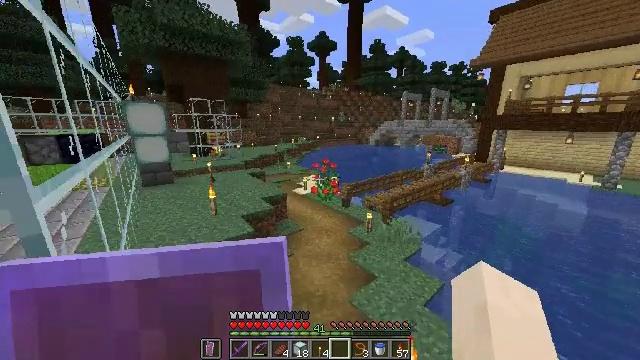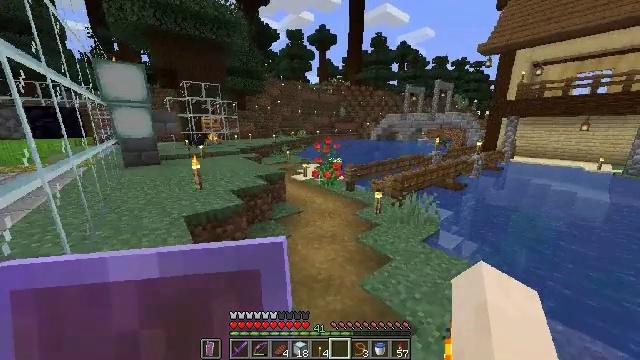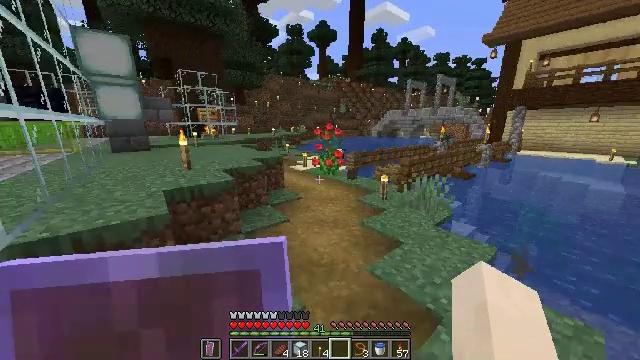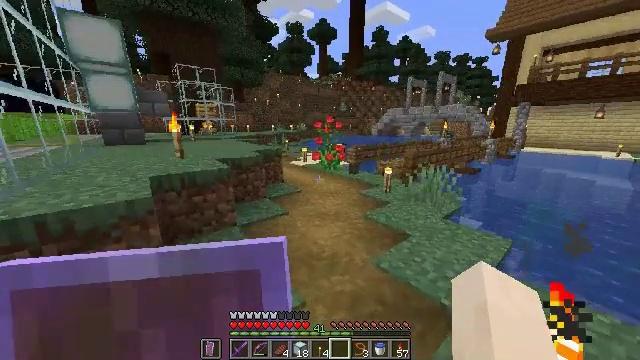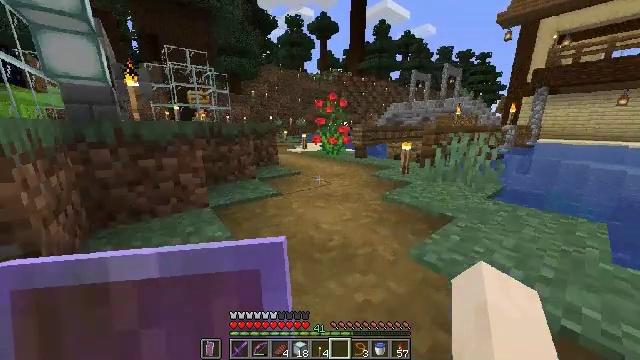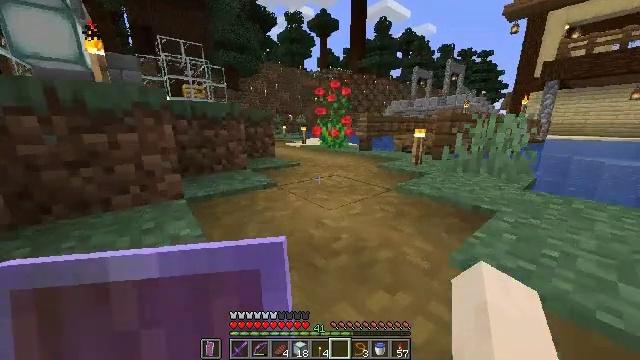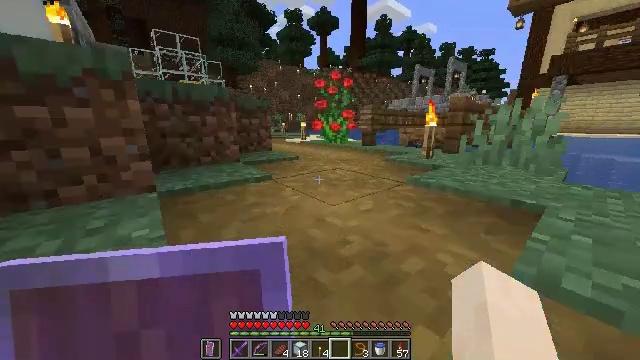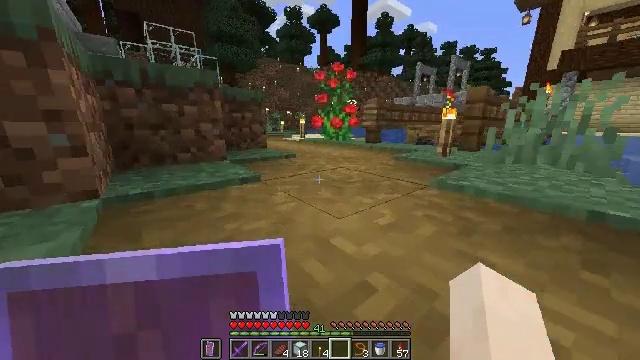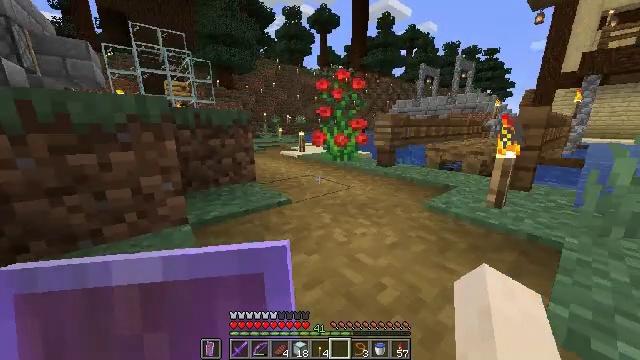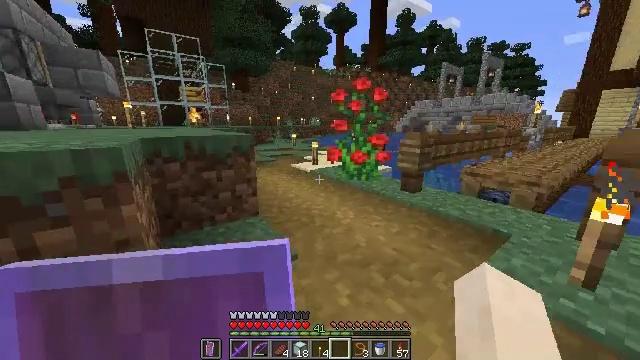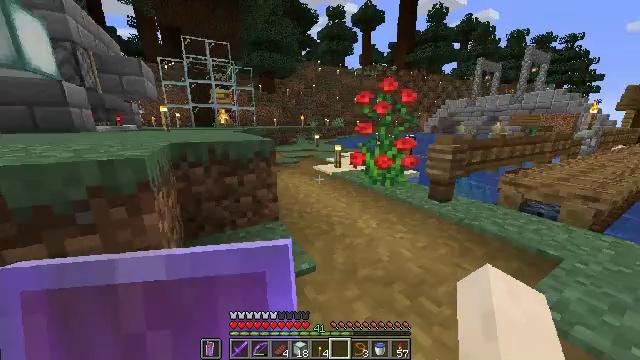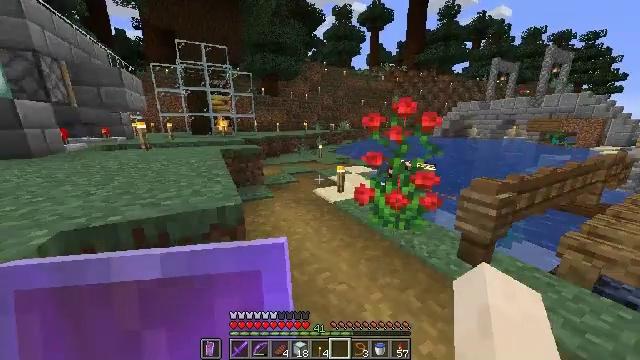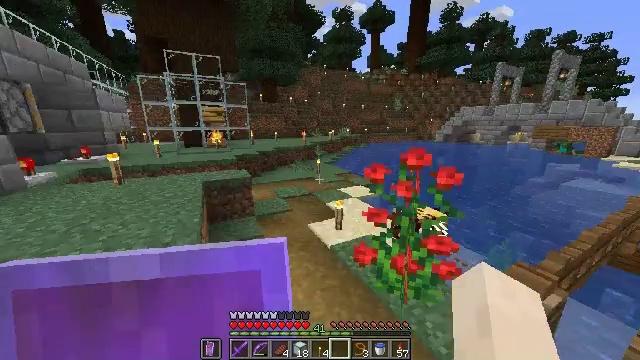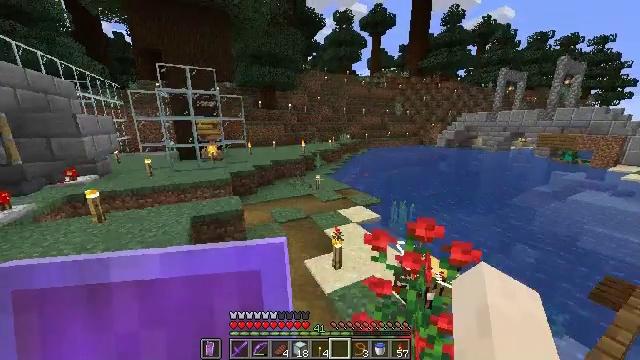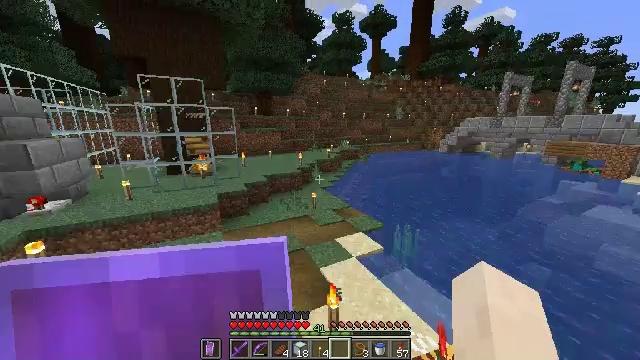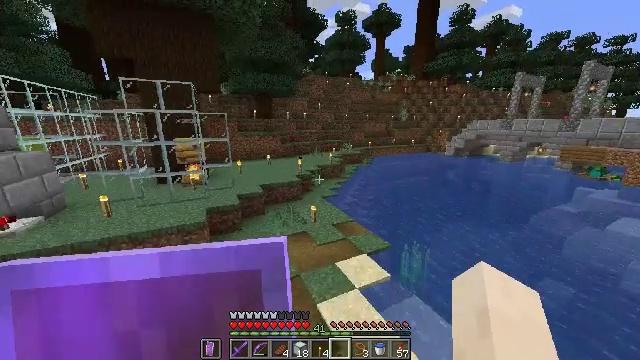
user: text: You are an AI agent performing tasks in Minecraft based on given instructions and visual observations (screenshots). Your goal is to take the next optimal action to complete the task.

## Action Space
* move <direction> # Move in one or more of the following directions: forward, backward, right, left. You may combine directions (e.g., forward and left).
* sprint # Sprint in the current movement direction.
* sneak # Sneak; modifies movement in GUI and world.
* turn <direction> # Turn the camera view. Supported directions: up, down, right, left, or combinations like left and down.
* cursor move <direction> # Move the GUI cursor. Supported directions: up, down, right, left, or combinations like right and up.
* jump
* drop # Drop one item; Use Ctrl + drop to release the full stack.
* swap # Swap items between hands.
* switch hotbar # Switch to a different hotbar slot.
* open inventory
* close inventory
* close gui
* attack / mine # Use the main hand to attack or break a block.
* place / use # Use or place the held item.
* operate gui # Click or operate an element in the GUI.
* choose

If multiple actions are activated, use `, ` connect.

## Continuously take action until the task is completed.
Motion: motion action
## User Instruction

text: Craft a green carpet by using two green wool blocks.
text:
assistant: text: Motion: move forward, sprint, jump
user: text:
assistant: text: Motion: move forward, sprint, jump
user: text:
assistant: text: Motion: move forward, sprint, jump
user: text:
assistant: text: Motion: move forward, sprint, jump
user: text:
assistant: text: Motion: move forward, sprint, jump
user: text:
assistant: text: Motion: move forward, sprint, jump
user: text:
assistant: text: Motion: move forward, sprint, jump
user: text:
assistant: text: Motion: move forward, sprint, jump
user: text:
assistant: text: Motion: move forward, sprint, turn left
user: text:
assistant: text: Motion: move forward, sprint, turn left
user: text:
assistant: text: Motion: move forward, sprint, turn left
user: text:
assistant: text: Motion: move forward, sprint
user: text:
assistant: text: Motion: move forward, sprint
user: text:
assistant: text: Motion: move forward, sprint
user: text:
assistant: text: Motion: move forward, sprint
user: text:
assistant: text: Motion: move forward, sprint, turn left
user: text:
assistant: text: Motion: move forward, sprint, turn left
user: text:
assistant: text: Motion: move forward, sprint, jump
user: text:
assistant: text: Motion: move forward, sprint, turn left, jump
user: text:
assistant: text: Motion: move forward, sprint, turn left, jump
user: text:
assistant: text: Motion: move forward, sprint, turn left, jump
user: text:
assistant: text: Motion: move forward, sprint, turn left, jump
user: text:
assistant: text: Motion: move forward, sprint, jump
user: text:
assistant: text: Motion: move forward, sprint, jump
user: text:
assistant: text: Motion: move forward, sprint, jump
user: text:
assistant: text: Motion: move forward, sprint, jump
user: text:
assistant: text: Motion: move forward, sprint, jump
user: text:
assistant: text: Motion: move forward, sprint, jump
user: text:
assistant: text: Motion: move forward, sprint, jump
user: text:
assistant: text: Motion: move forward, sprint, jump